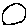
Label: moon